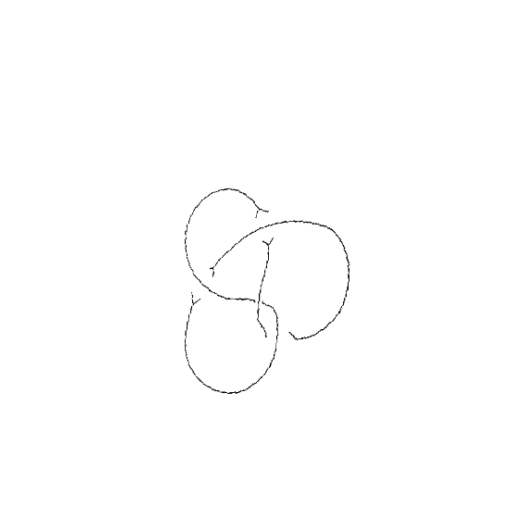
Crossing number: 4